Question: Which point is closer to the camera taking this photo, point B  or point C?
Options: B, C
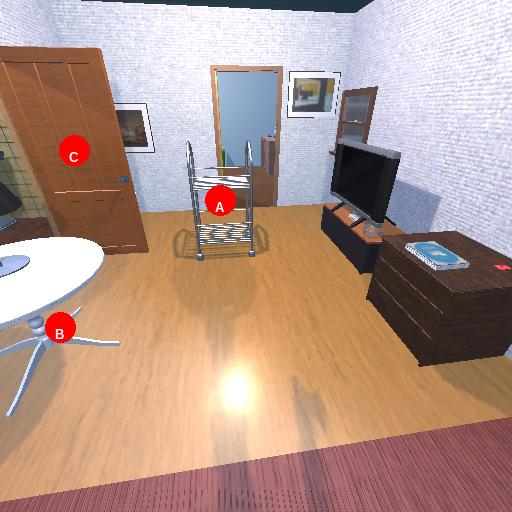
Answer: B